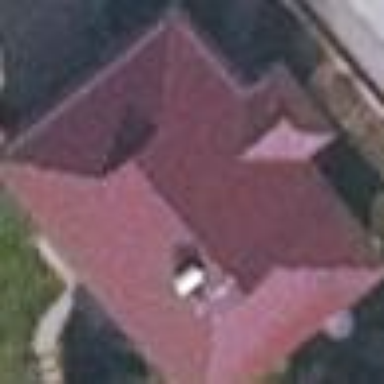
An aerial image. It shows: Simple house.